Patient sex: M
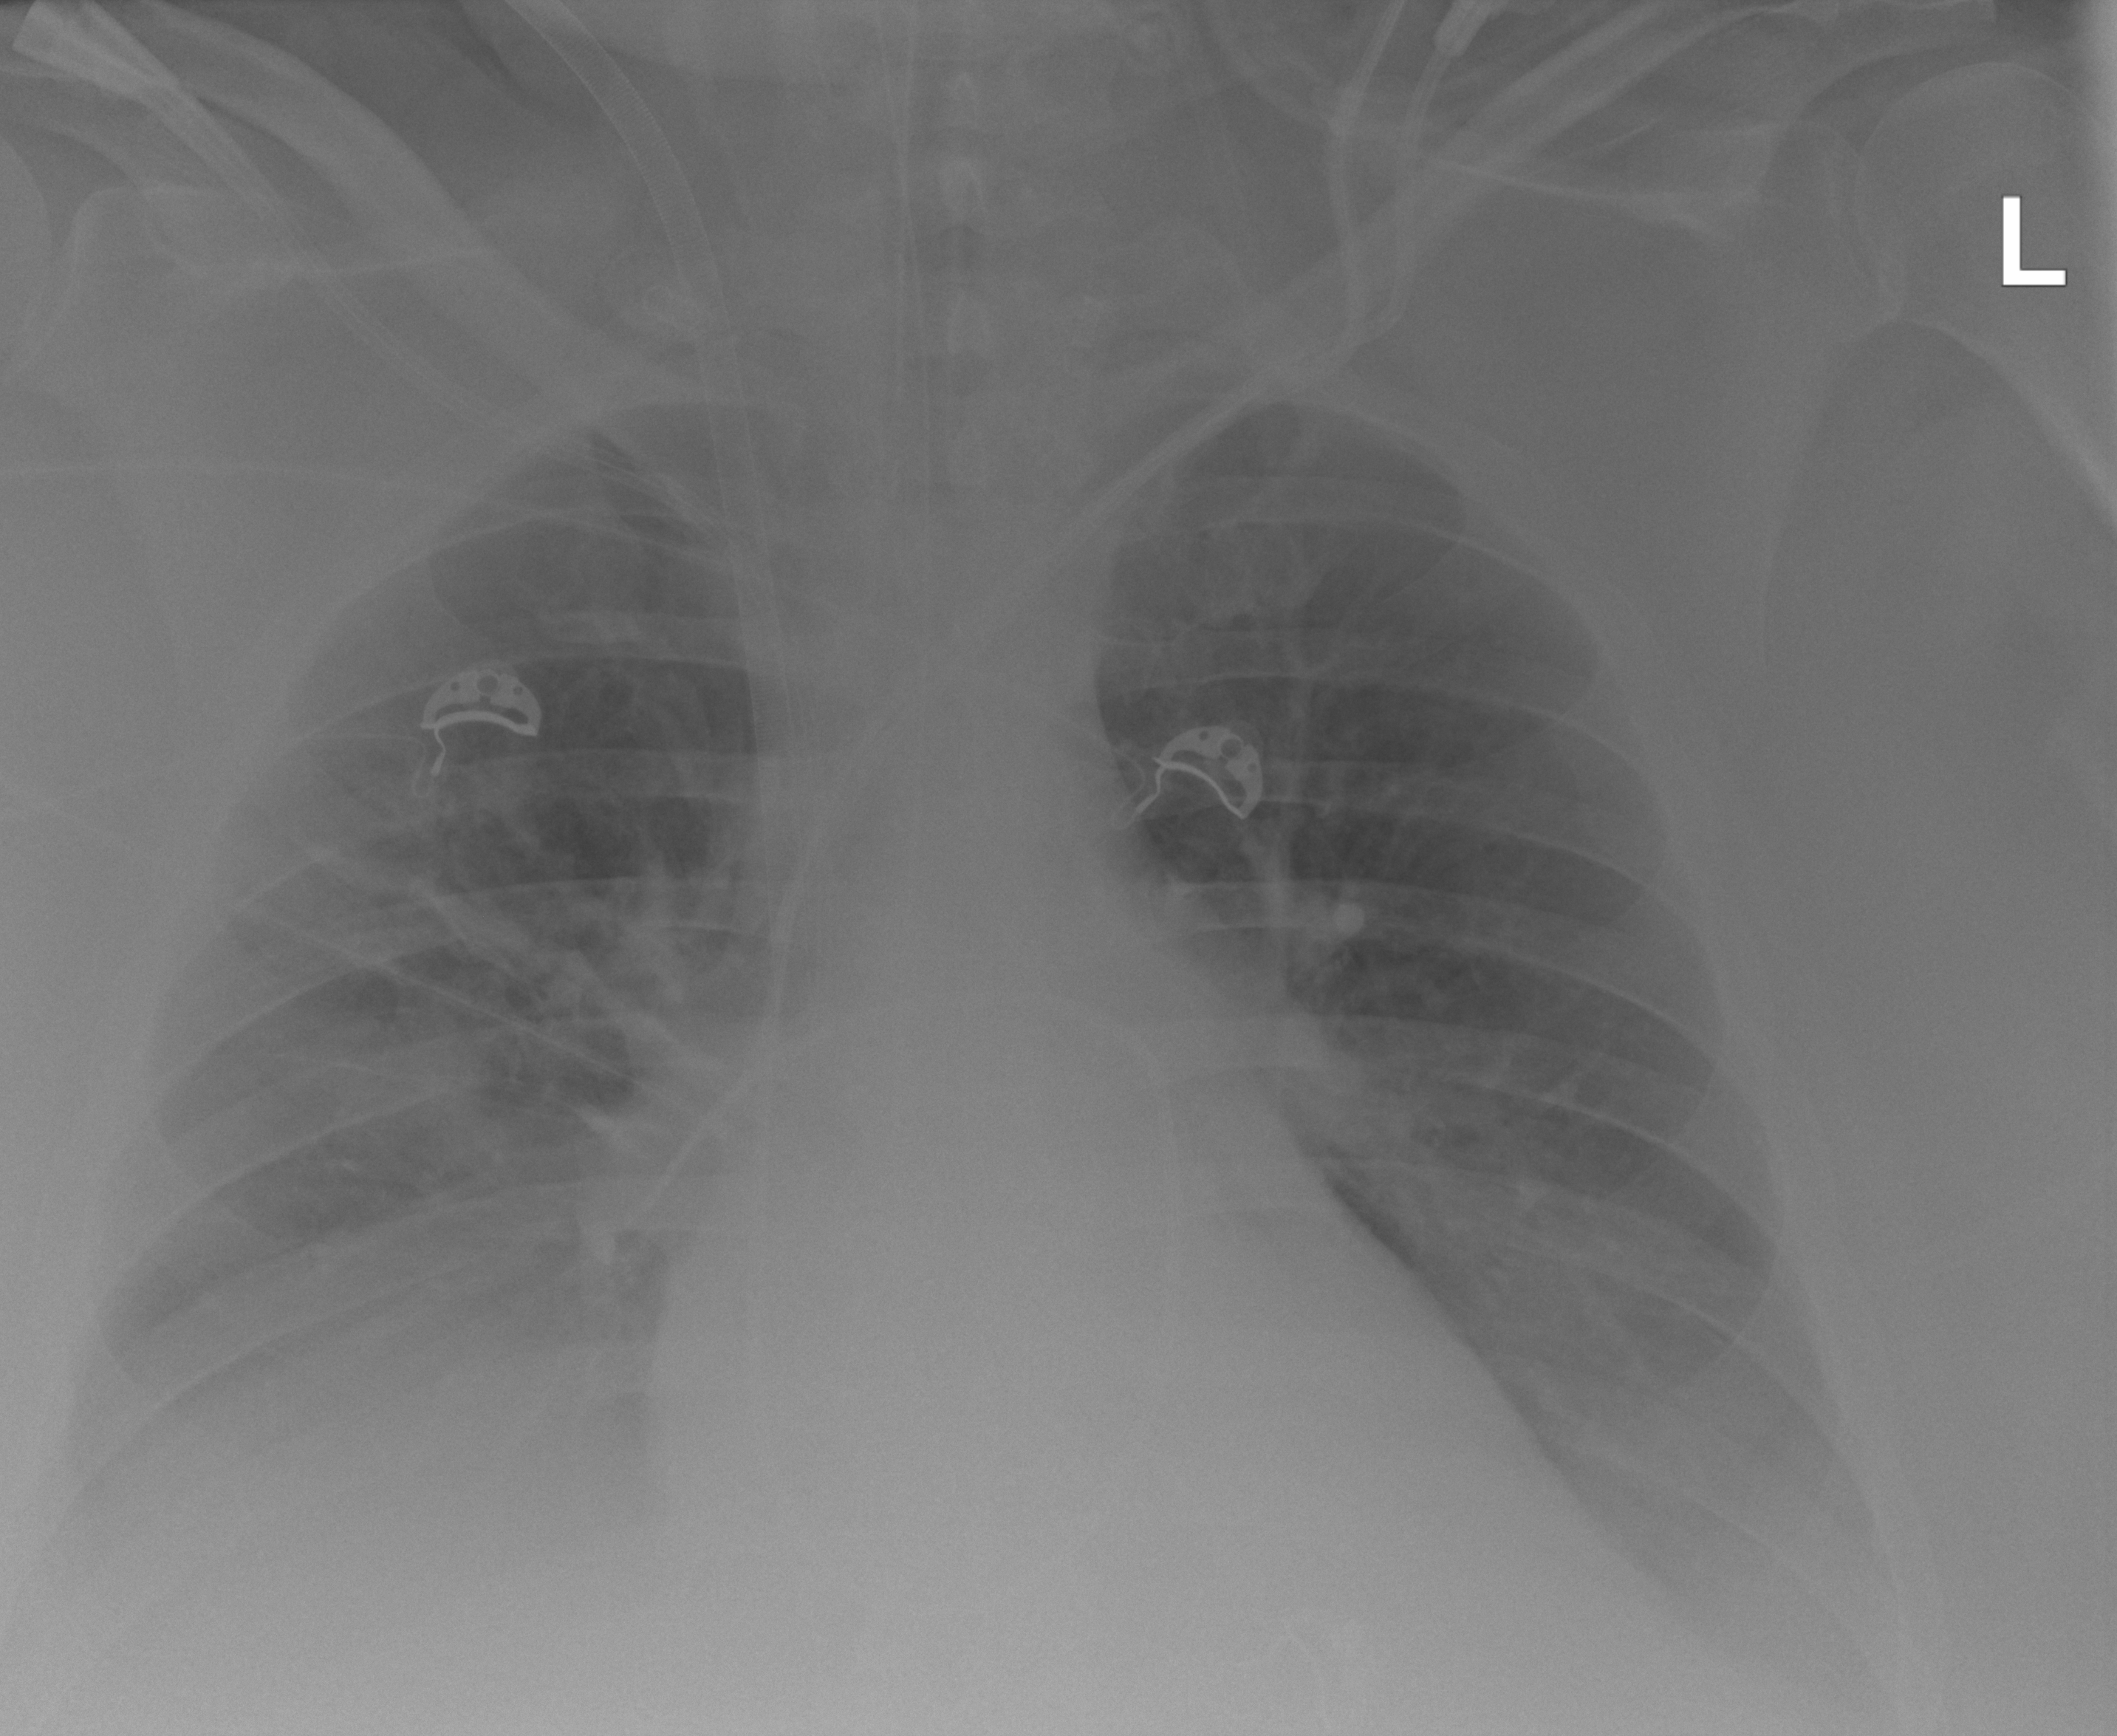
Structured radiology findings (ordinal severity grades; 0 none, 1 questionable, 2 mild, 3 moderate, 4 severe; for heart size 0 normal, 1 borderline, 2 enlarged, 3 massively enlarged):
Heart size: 3
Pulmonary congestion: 0
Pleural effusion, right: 2
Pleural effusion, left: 1
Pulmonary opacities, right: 0
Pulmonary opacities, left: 0
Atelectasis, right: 2
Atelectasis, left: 2